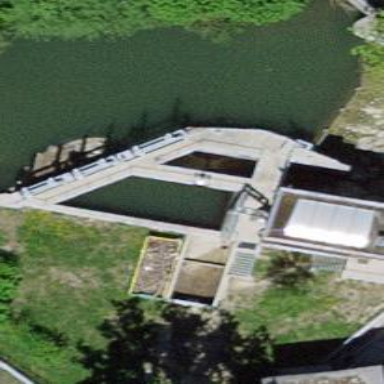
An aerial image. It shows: Dam along waterway.